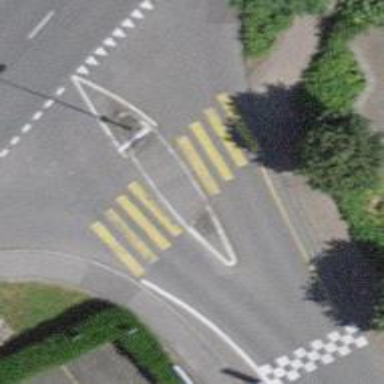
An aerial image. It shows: Uncontrolled zebra crossing with marked island on the road.